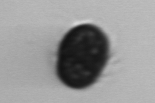
Label: Mesodinium